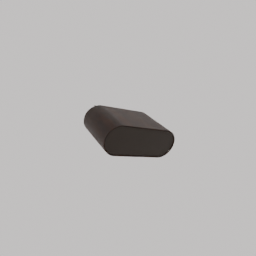
Label: furniture